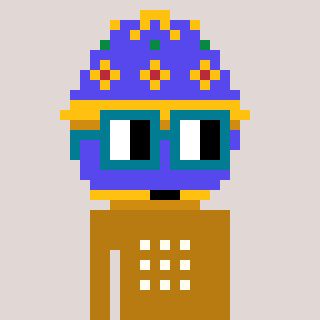
a pixel art character with square dark green glasses, a faberge-shaped head and a gold-colored body on a warm background